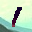
Label: 1